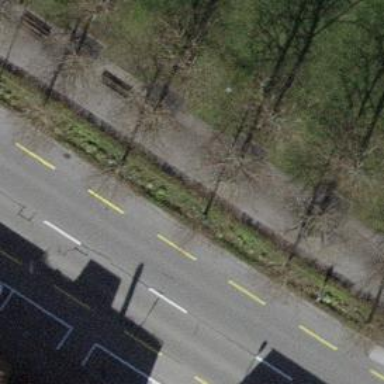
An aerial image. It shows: Urban area featuring tree as natural element.